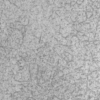
Label: not_dusty